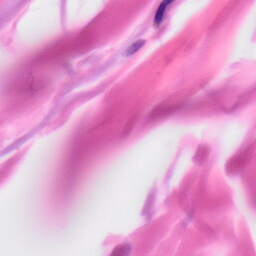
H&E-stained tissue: Skin